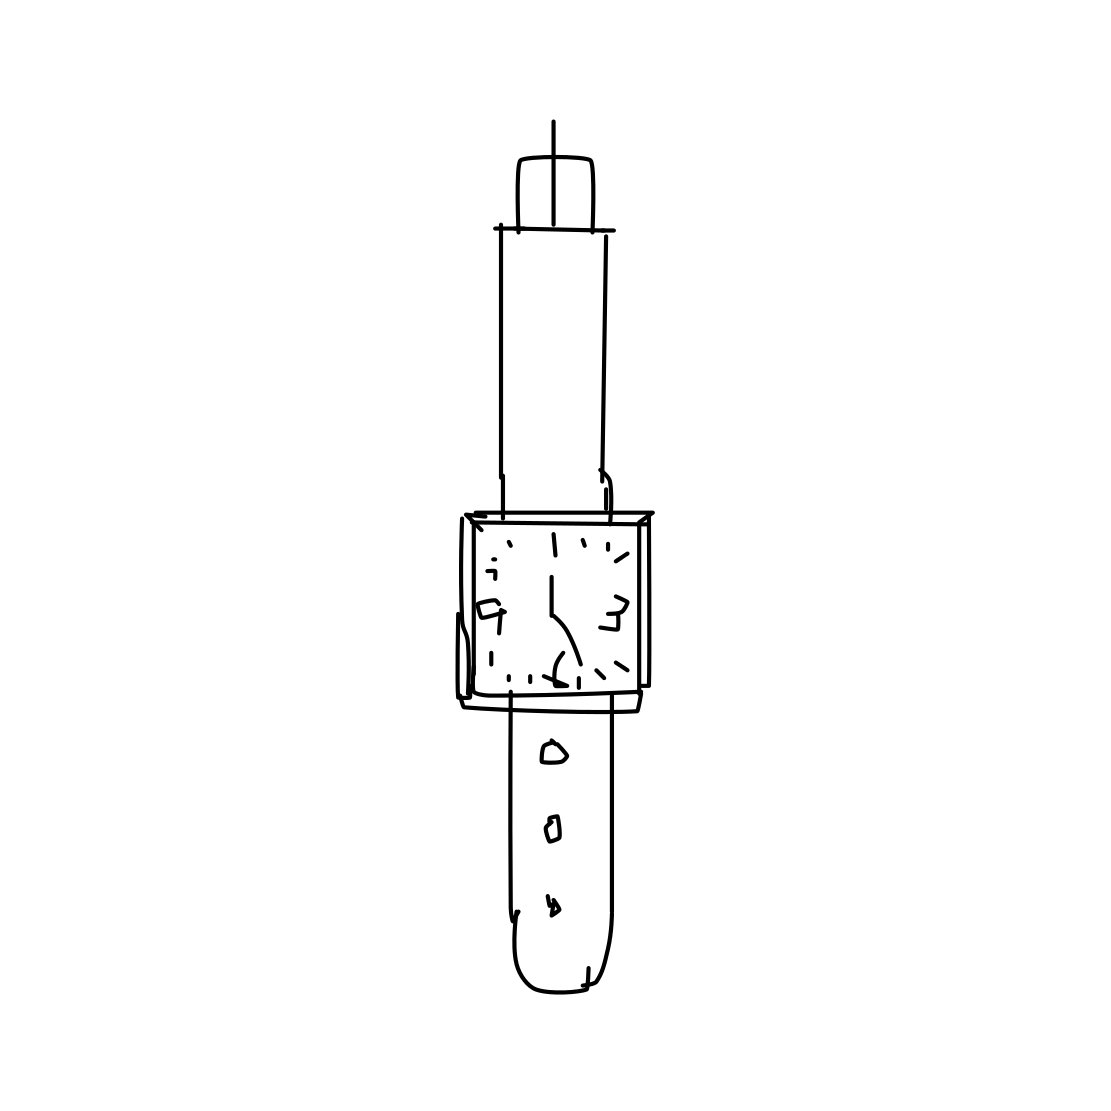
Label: wrist-watch